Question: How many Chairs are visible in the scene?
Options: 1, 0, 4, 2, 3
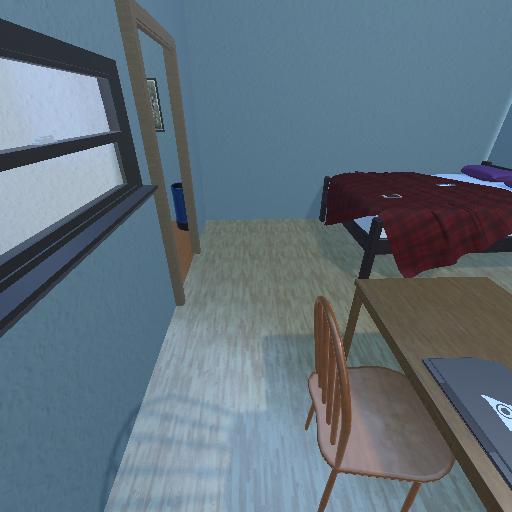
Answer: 1